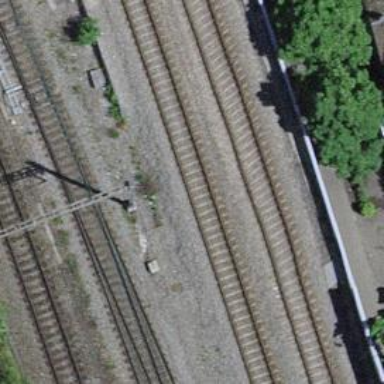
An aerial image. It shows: Railway with electrified contact lines running on embankment.